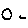
Label: circle